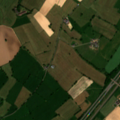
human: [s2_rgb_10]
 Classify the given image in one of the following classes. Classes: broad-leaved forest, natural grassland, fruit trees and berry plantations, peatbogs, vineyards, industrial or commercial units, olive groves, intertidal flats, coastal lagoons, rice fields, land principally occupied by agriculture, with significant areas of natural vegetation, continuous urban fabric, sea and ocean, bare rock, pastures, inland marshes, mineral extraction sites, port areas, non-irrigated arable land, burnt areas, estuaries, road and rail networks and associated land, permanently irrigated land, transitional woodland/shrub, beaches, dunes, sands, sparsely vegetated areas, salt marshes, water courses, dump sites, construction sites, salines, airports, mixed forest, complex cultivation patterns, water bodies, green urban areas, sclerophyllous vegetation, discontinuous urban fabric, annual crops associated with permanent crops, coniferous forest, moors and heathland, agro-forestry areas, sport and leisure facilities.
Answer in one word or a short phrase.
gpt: discontinuous urban fabric, pastures